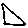
Label: triangle